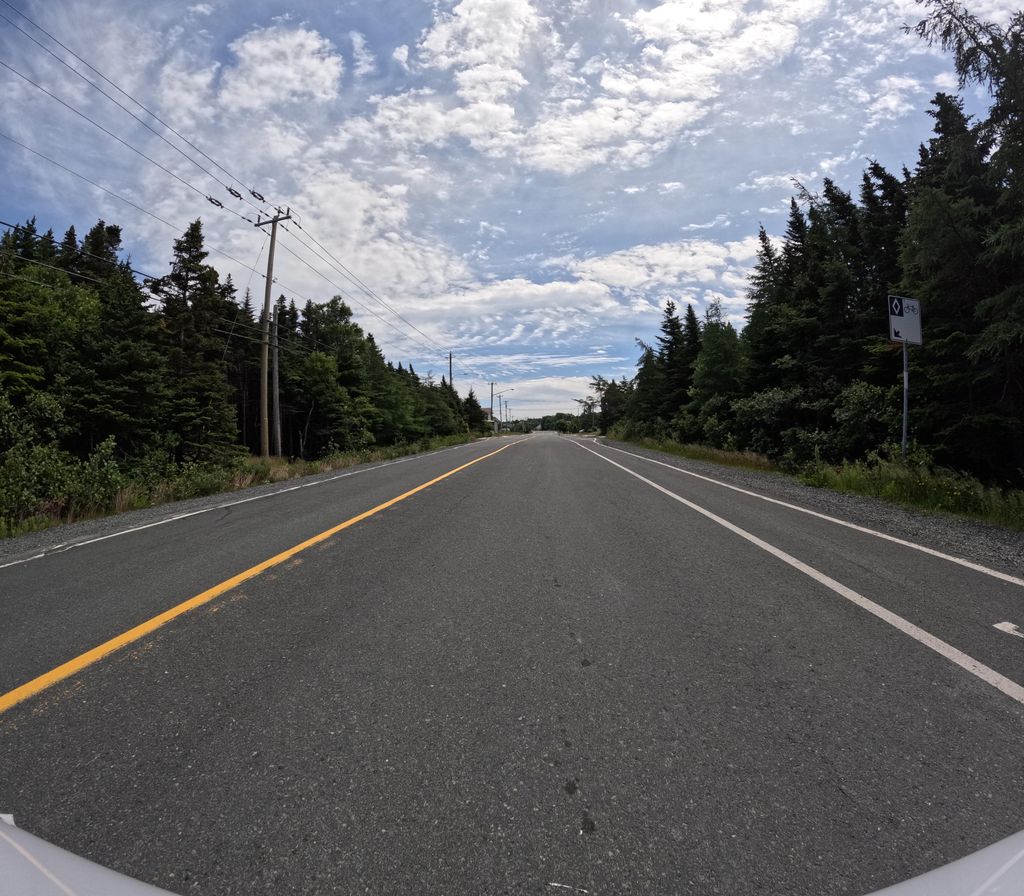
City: st_johns